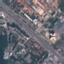
Land use / land cover class: Highway